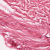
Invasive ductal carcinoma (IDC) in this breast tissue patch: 0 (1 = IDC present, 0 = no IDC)